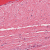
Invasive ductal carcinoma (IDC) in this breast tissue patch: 1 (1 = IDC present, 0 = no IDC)